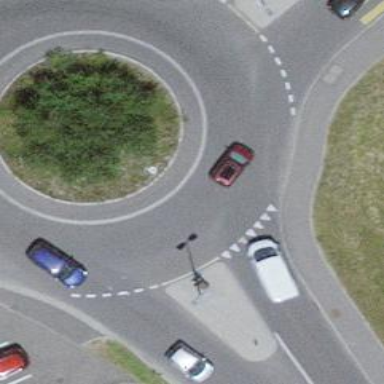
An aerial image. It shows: Secondary road with asphalt surface leading to roundabout junction.